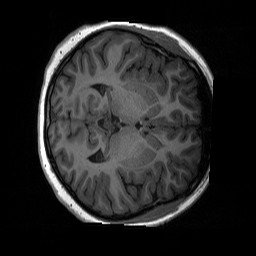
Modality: T1w
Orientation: axial
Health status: ill
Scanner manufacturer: siemens
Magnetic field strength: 3 T
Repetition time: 2.3 s
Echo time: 0.00226 s